Interaction volume radius: 5 \u00c5
Interaction volume height: 25 \u00c5
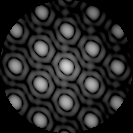
Disorder parameter: 0.01066